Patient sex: F
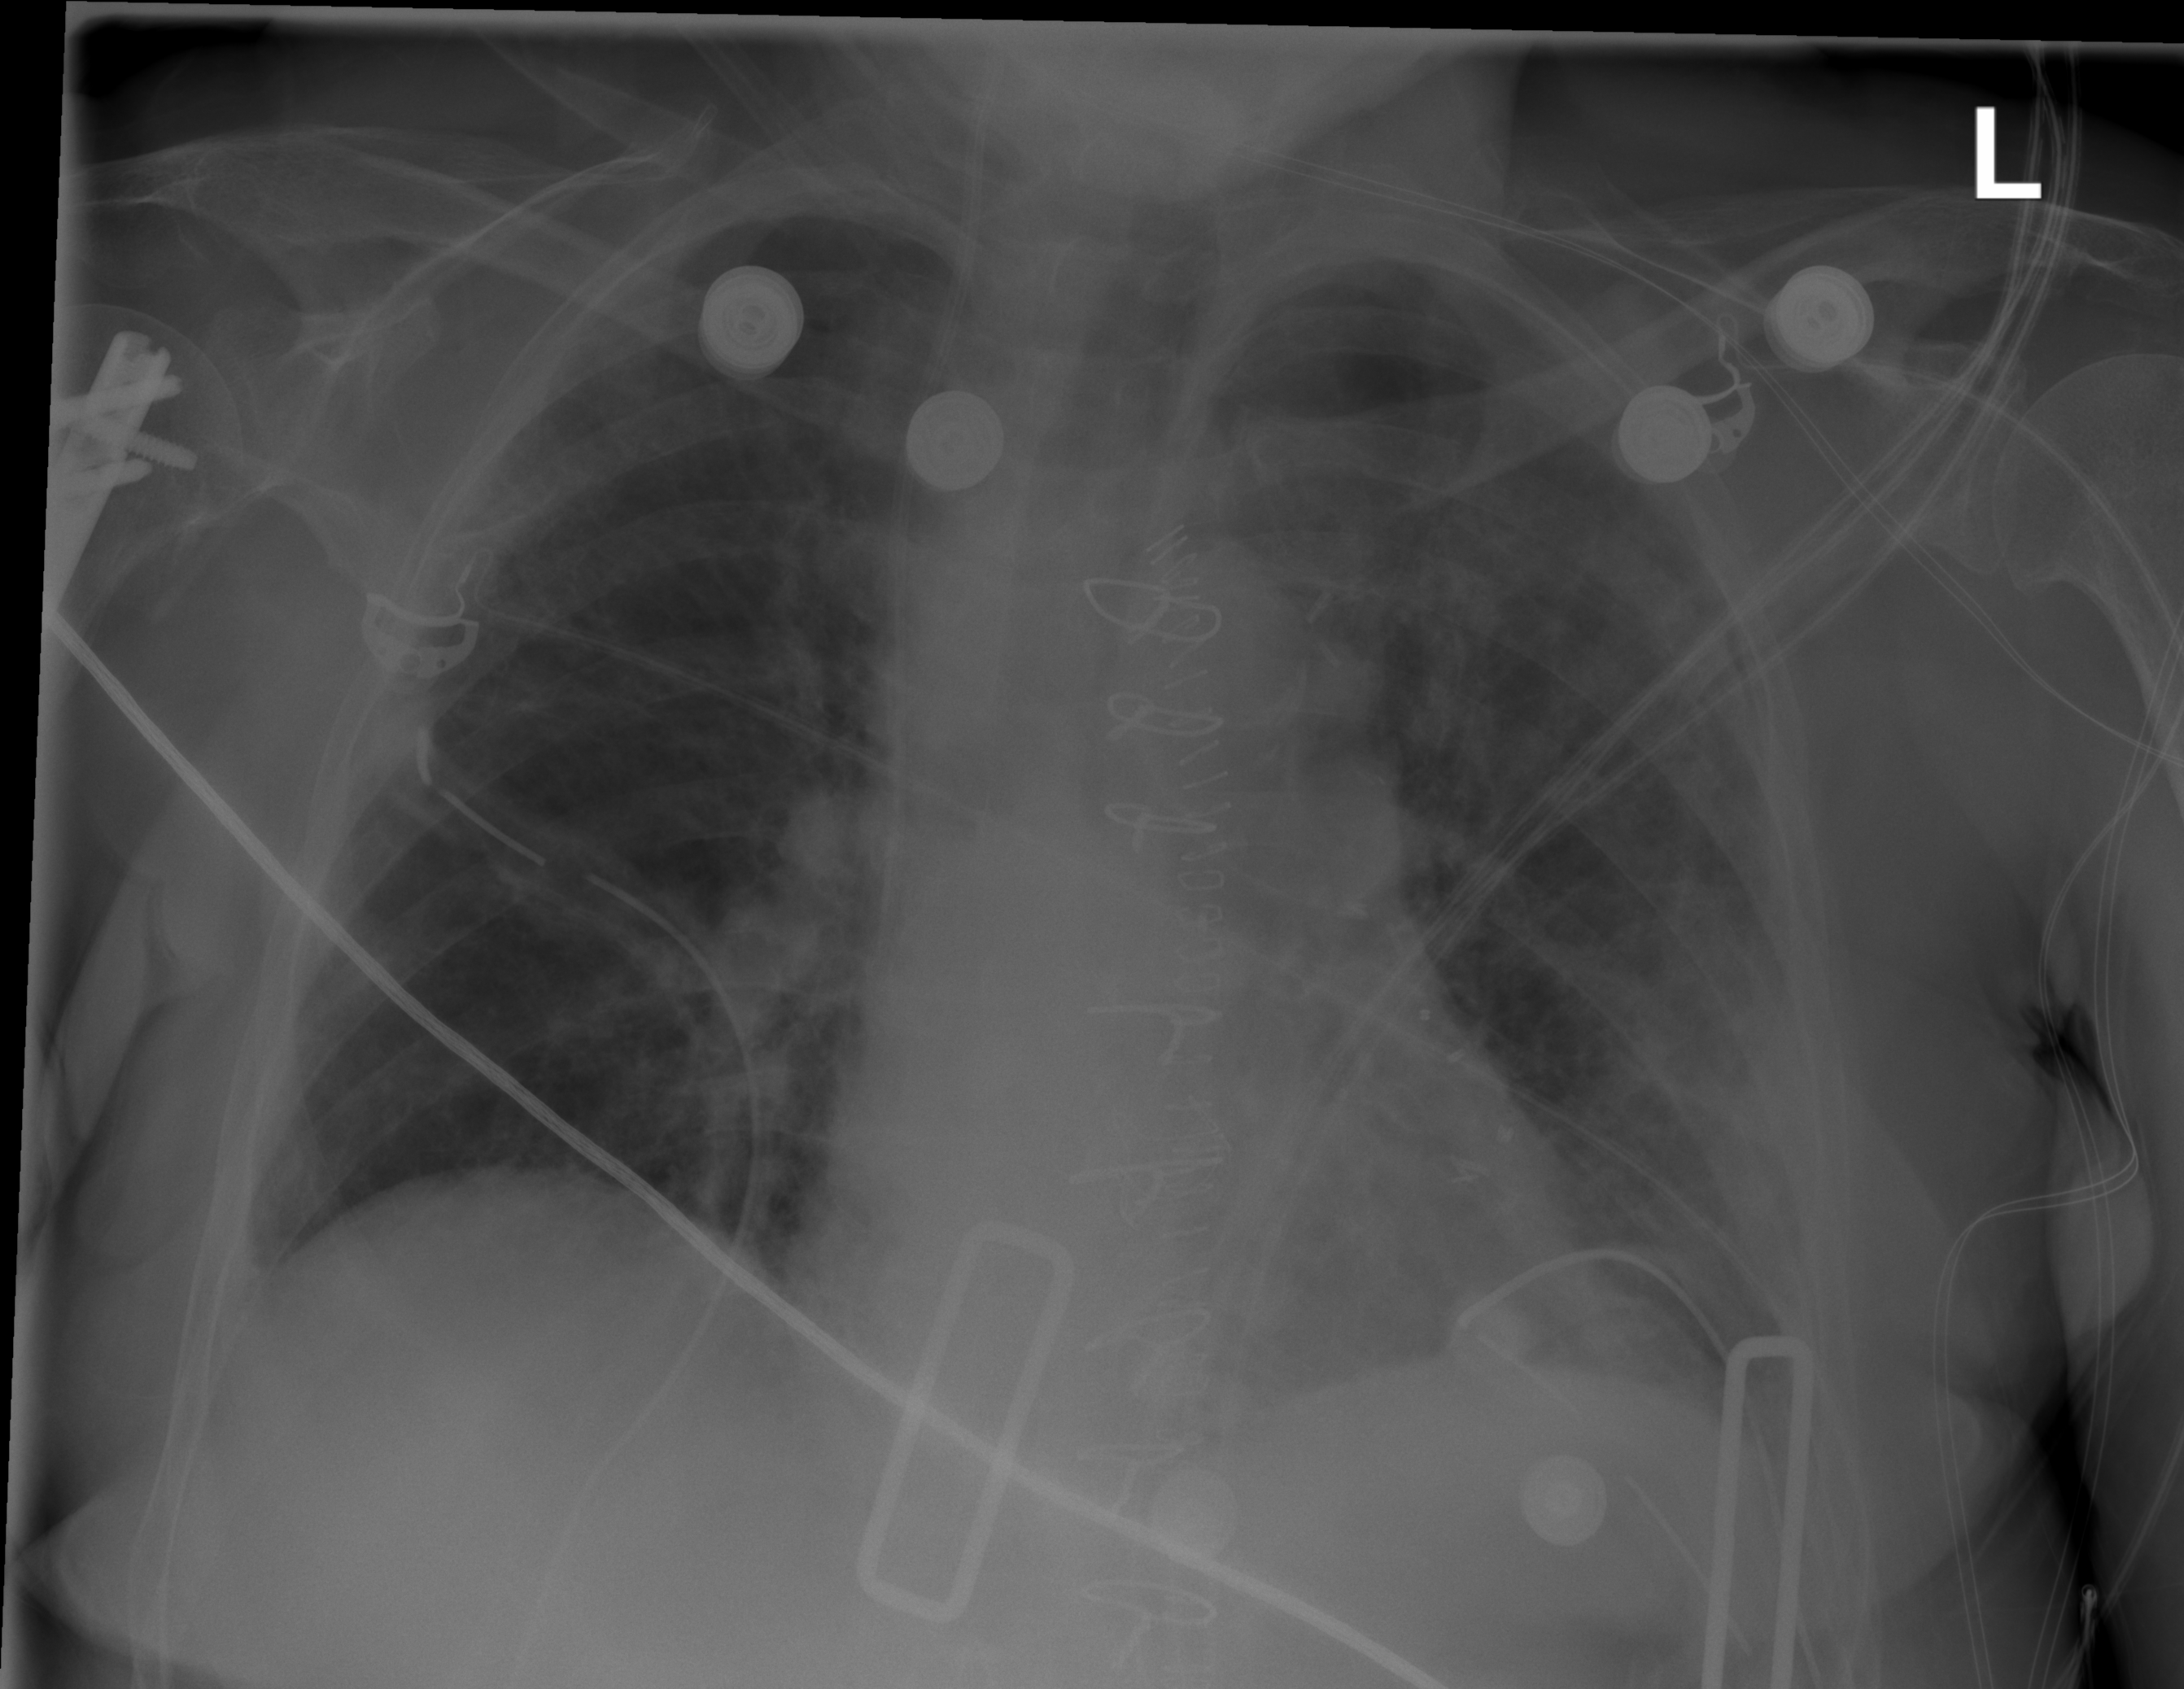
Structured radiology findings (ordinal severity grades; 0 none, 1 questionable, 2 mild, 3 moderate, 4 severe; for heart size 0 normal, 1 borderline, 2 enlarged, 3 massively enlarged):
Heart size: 0
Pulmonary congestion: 0
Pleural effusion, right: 1
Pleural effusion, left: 1
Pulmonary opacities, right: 1
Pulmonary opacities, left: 2
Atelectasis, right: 2
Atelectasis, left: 3